Field crop: tomato
Growth stage: 1
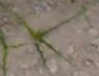
Species: cyperus